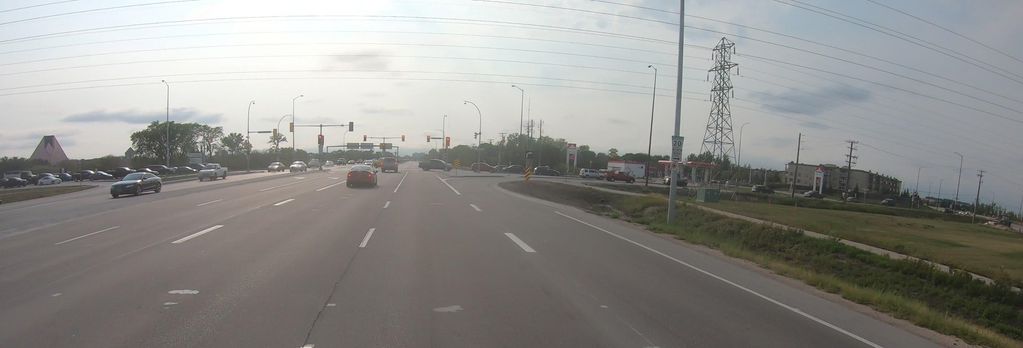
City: winnipeg